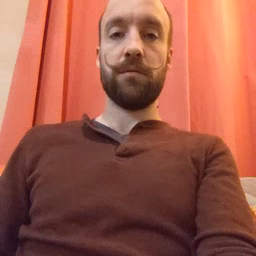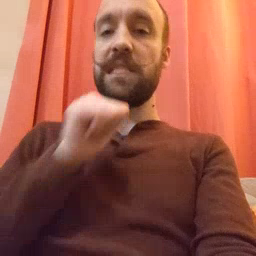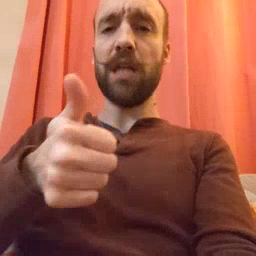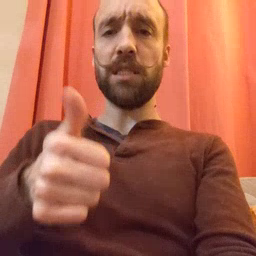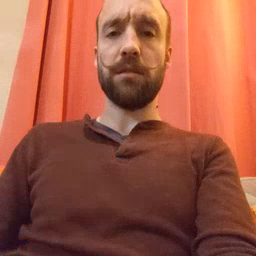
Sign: not